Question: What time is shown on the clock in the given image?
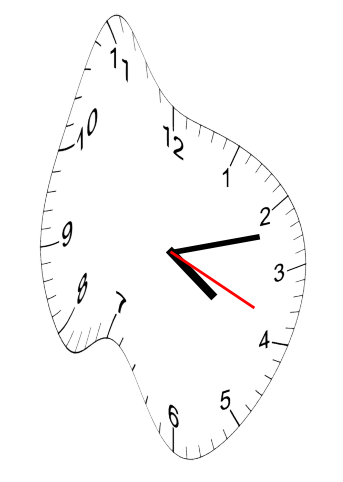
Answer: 04:12:19